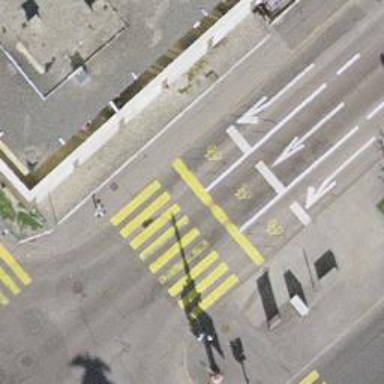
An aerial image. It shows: Crossing with zebra markings and traffic signals.